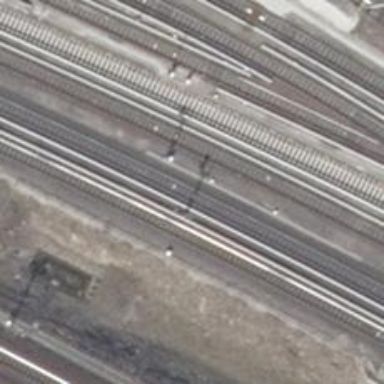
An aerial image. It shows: Railway signal.